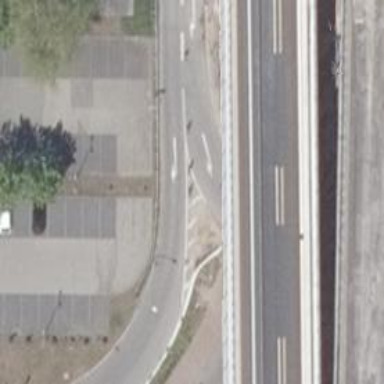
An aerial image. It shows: Road crossing with traffic signals.